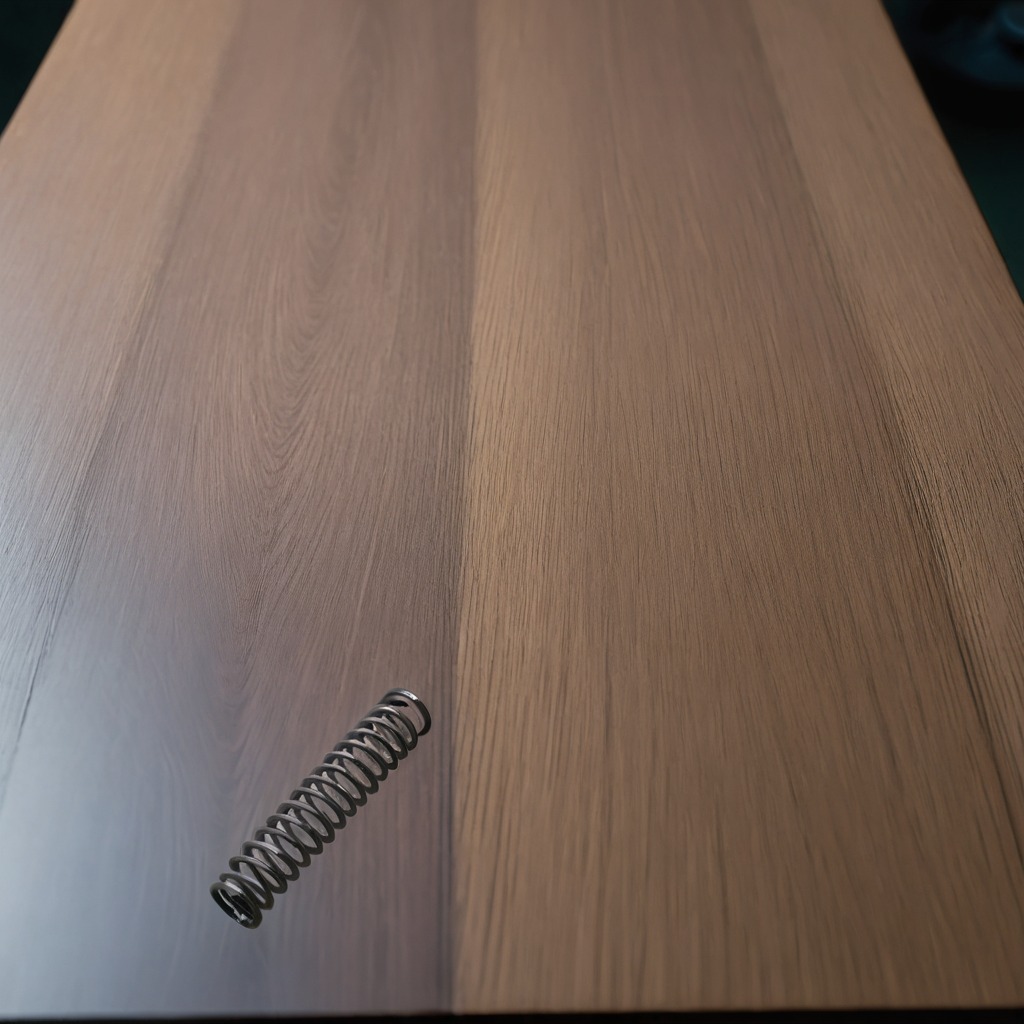
A coiled metal spring is lying on the old table in the garage at twilight.